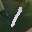
Label: 1